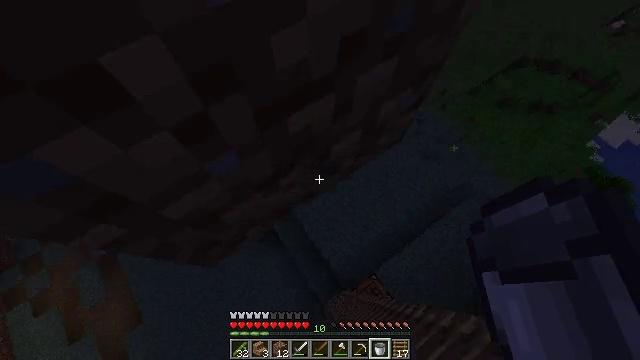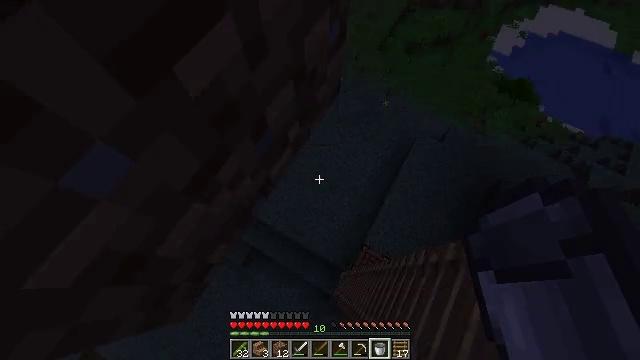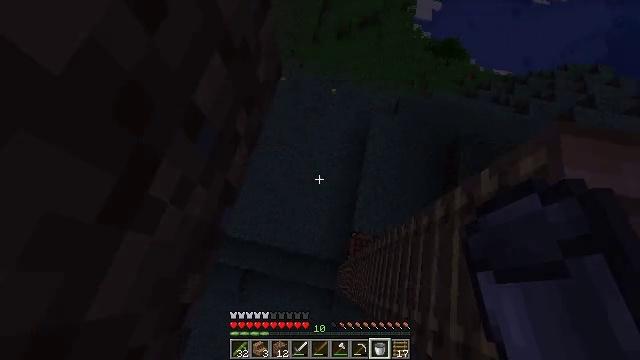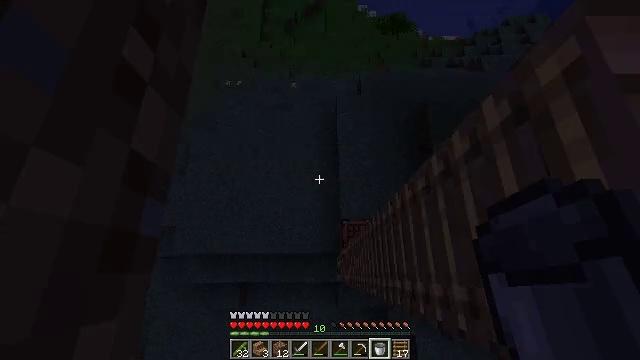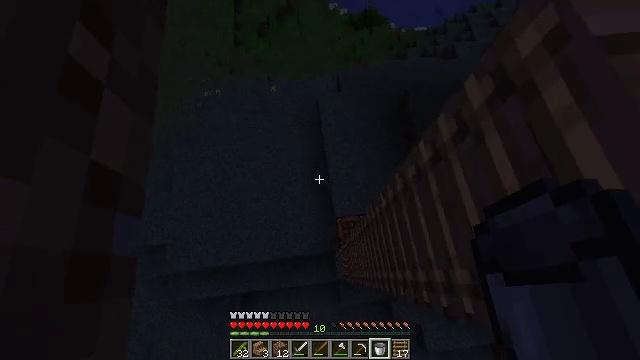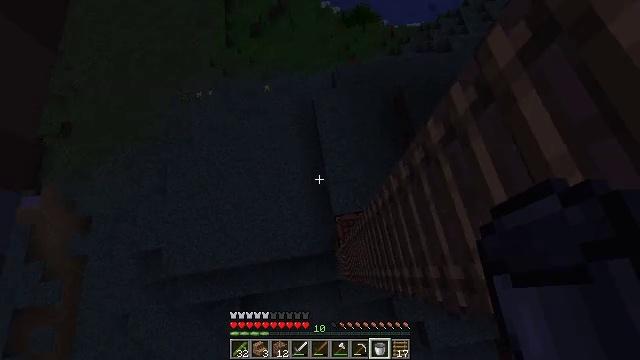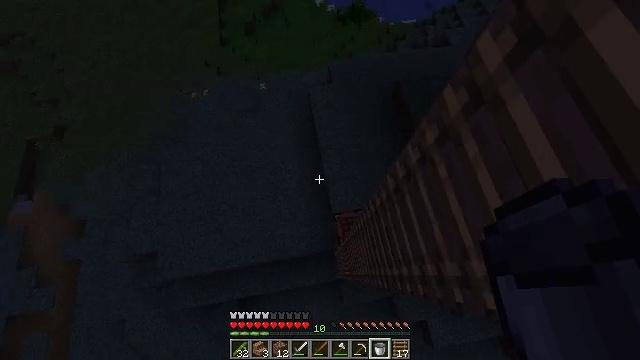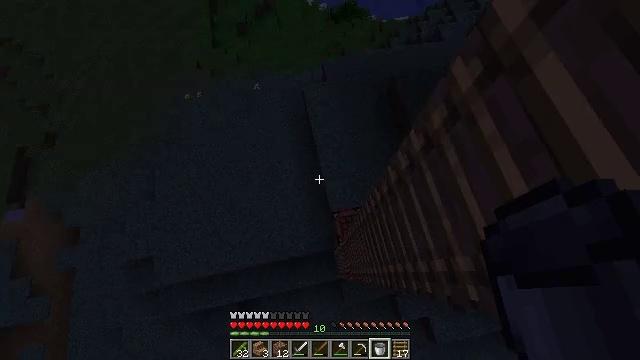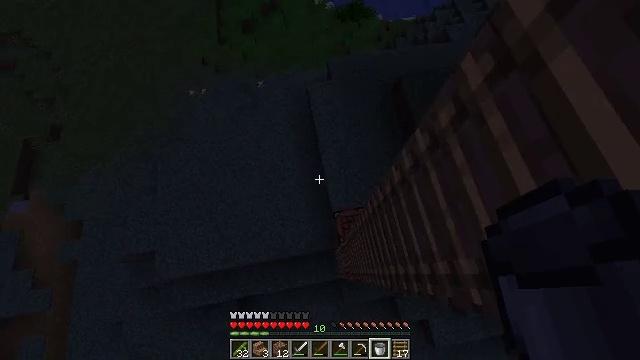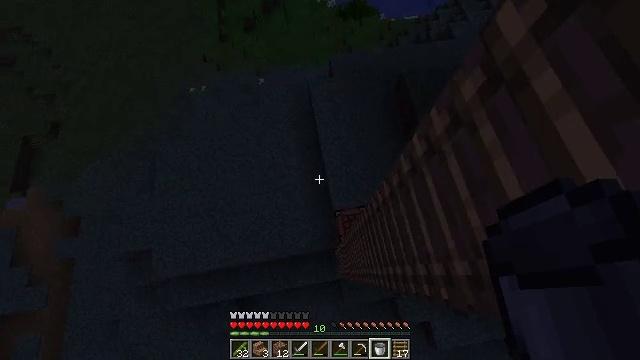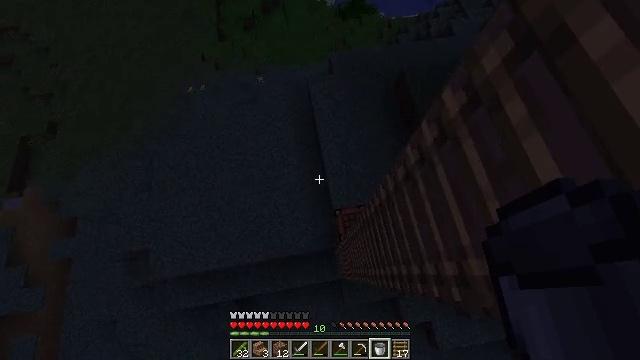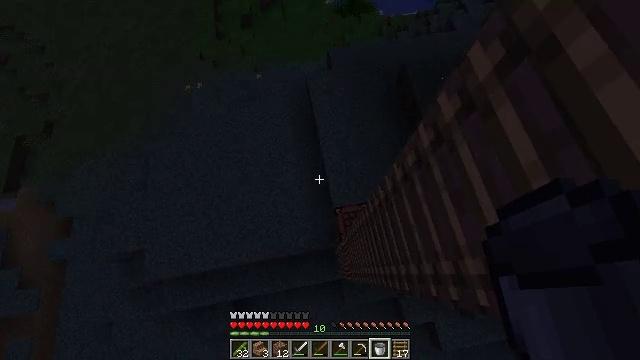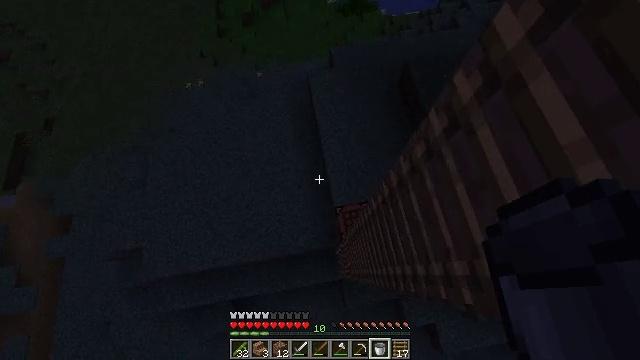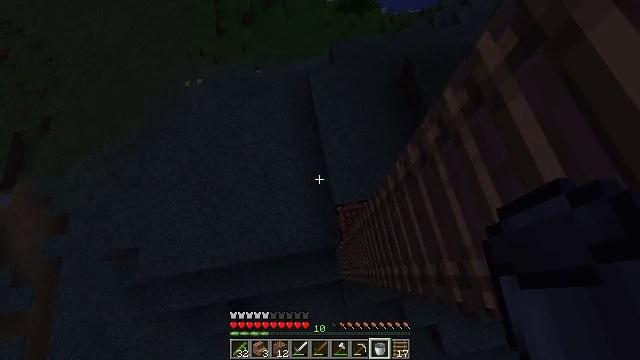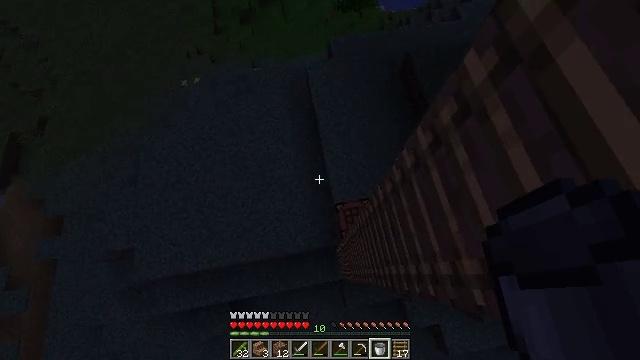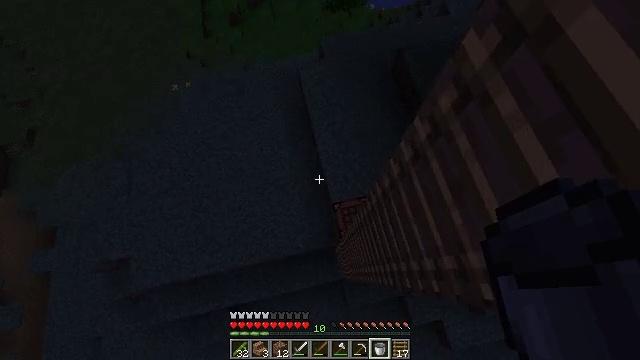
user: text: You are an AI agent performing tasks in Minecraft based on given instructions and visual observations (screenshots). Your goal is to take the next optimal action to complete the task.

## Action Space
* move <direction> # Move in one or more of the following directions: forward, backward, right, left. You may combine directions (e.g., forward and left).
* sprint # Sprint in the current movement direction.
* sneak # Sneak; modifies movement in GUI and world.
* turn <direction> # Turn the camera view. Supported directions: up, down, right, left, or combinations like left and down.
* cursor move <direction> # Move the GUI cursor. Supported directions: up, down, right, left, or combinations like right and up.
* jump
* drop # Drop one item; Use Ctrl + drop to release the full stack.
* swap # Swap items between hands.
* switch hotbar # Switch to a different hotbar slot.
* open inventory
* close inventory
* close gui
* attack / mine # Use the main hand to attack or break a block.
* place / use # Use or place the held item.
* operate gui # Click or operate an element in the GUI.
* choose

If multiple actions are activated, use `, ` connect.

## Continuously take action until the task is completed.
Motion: motion action
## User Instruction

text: Harvest jungle planks from a wall or floor.
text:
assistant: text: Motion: turn right and down
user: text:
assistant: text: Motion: turn right
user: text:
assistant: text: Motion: turn right
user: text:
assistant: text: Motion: turn right
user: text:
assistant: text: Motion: turn right
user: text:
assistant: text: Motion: turn right
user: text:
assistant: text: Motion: turn right
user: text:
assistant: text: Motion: turn left
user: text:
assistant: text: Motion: no_op
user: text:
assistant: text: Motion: no_op
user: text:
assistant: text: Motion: no_op
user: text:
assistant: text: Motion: no_op
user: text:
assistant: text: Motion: no_op
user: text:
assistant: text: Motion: no_op
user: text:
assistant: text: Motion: turn right
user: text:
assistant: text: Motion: no_op
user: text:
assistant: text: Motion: no_op
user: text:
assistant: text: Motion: turn right
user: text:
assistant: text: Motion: no_op
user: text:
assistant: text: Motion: no_op
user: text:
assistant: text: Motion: no_op
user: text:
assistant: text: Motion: no_op
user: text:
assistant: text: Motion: no_op
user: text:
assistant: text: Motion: no_op
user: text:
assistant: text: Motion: no_op
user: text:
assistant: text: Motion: no_op
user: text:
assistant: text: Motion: no_op
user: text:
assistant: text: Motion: no_op
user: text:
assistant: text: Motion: no_op
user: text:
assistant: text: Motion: no_op